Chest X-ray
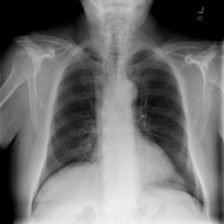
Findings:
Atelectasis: negative
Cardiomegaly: negative
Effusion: negative
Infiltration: negative
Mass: negative
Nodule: negative
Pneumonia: negative
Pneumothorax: negative
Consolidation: negative
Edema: negative
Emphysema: negative
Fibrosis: negative
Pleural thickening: negative
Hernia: negative